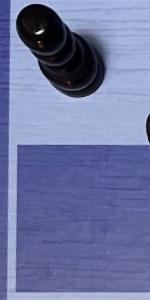
Label: Empty